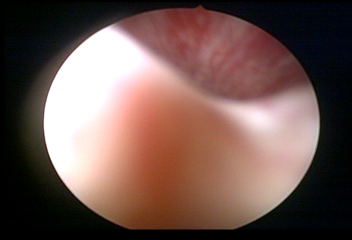
Modality: WLC
Class: Normal mucosa
Bladder cancer association: No